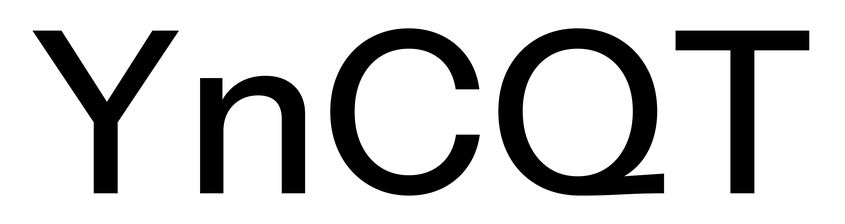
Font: InstrumentSans_Medium